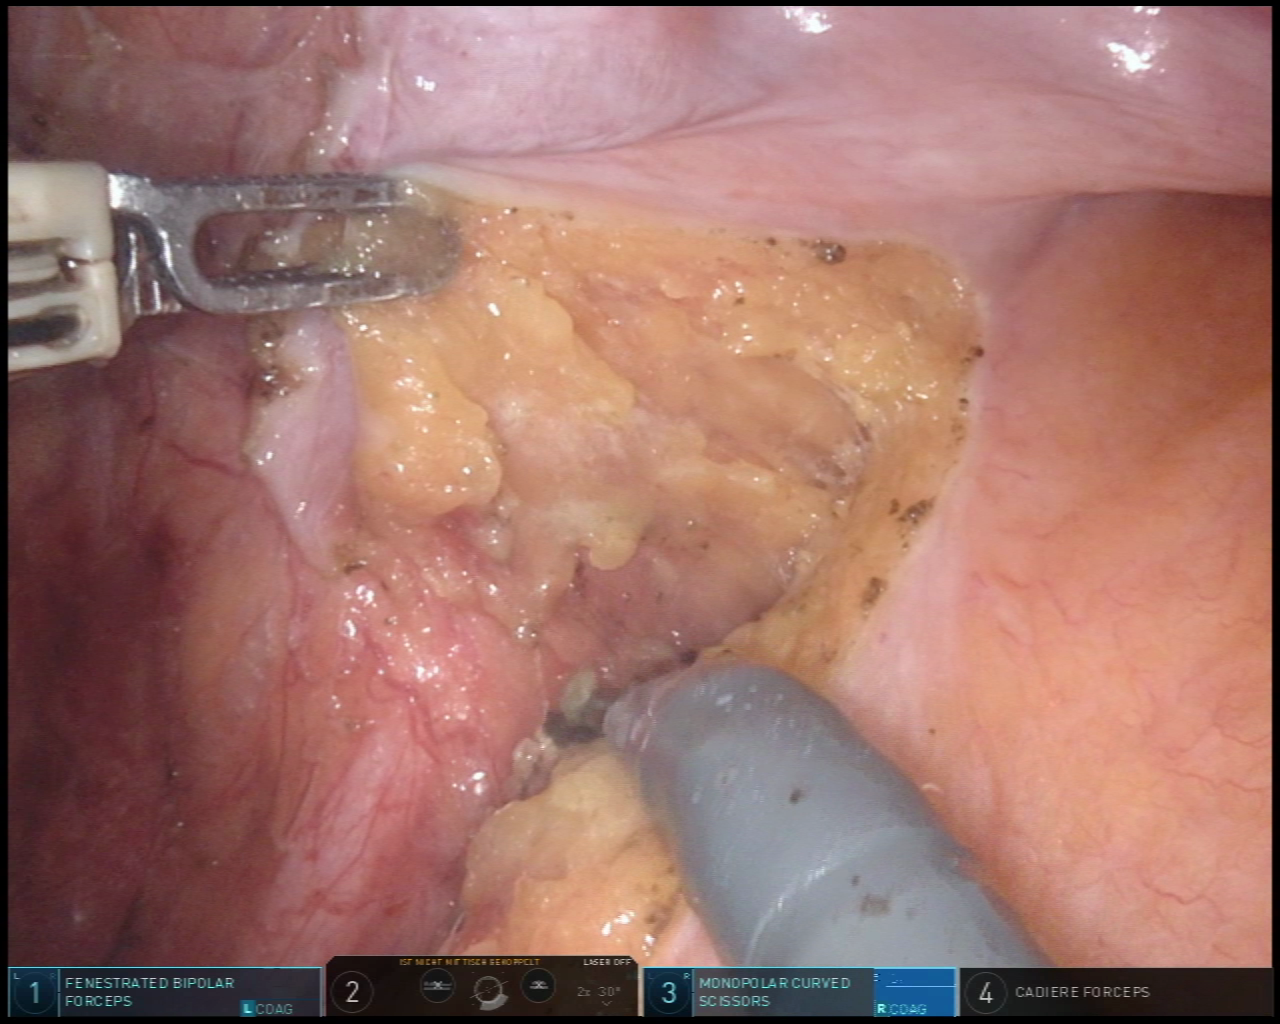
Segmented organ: ureter
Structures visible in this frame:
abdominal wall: yes
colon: no
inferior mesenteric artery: no
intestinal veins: no
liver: no
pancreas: no
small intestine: no
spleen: no
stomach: no
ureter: yes
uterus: no
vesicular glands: no